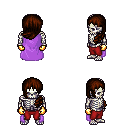
a pixel art fantasy rpg character, male body template, skeleton, lavender cape, red pants, brown left-swept hairstyle, gold gloves, four views (front, back, left, right), 2x2 character sprite sheet, small pixel art, hard edges, no anti-aliasing